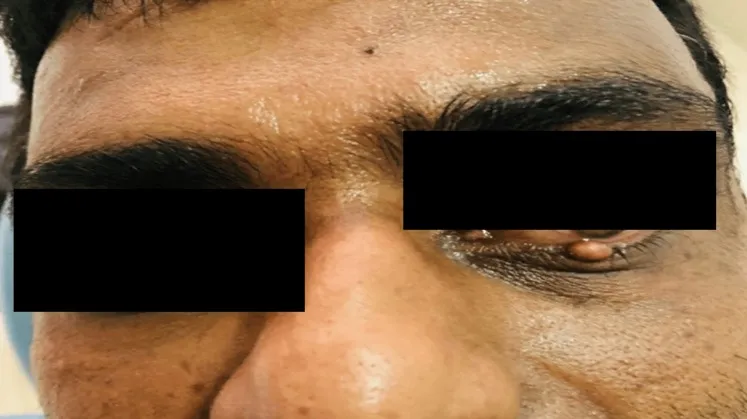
Clinical picture showing the nodular lesion on the left lower eyelid.
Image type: medical_photograph (skin_photograph)